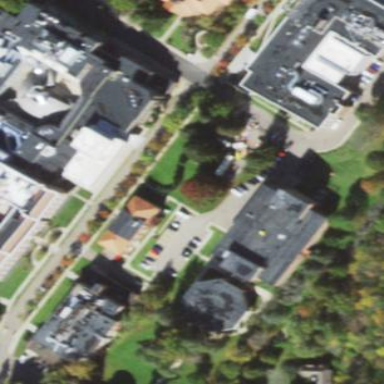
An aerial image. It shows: View of university building.